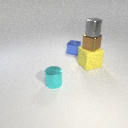
small gray metal cylinder above small brown metal cube